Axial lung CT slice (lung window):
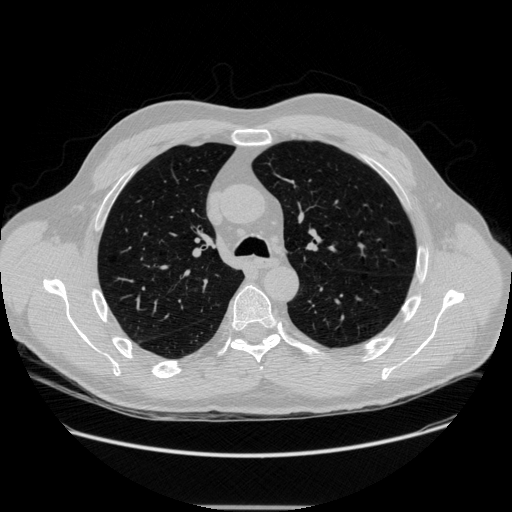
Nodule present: no